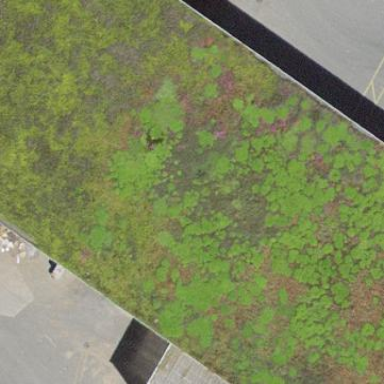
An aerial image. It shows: Industrial building with flat roof.